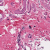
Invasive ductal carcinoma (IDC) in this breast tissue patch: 0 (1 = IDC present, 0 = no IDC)